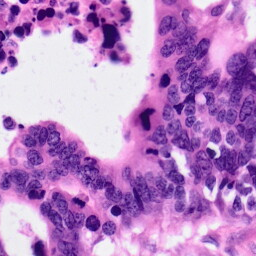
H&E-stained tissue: Pancreatic